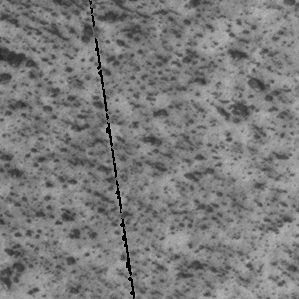
Label: frost